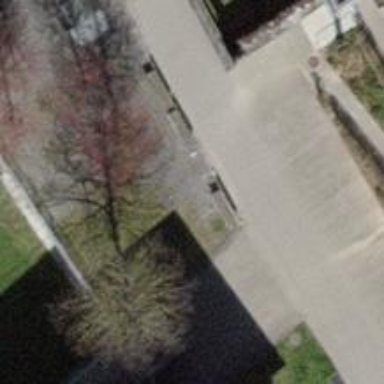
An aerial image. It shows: Brown bench in the vicinity.